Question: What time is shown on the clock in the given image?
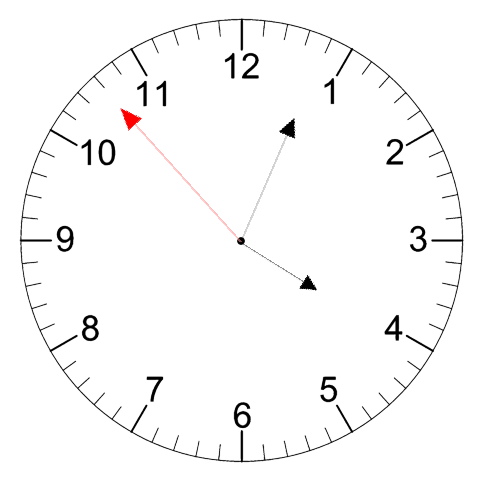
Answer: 04:03:53